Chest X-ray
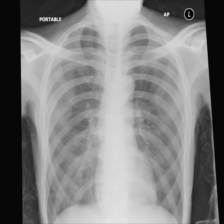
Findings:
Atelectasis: negative
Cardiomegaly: negative
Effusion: negative
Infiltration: positive
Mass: negative
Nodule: negative
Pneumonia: negative
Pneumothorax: negative
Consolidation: negative
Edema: negative
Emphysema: negative
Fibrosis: negative
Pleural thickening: negative
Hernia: negative